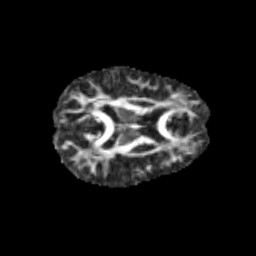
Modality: FA
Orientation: axial
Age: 11
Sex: female
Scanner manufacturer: siemens
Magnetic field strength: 3 T
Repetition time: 3.8 s
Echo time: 0.07 s